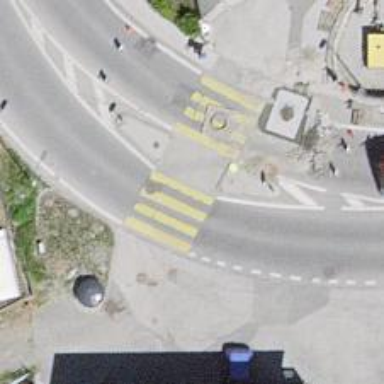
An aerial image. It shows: Marked road crossing with pedestrian island.